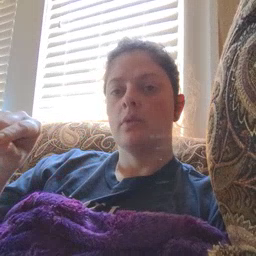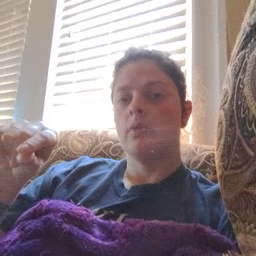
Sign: pencil